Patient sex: M
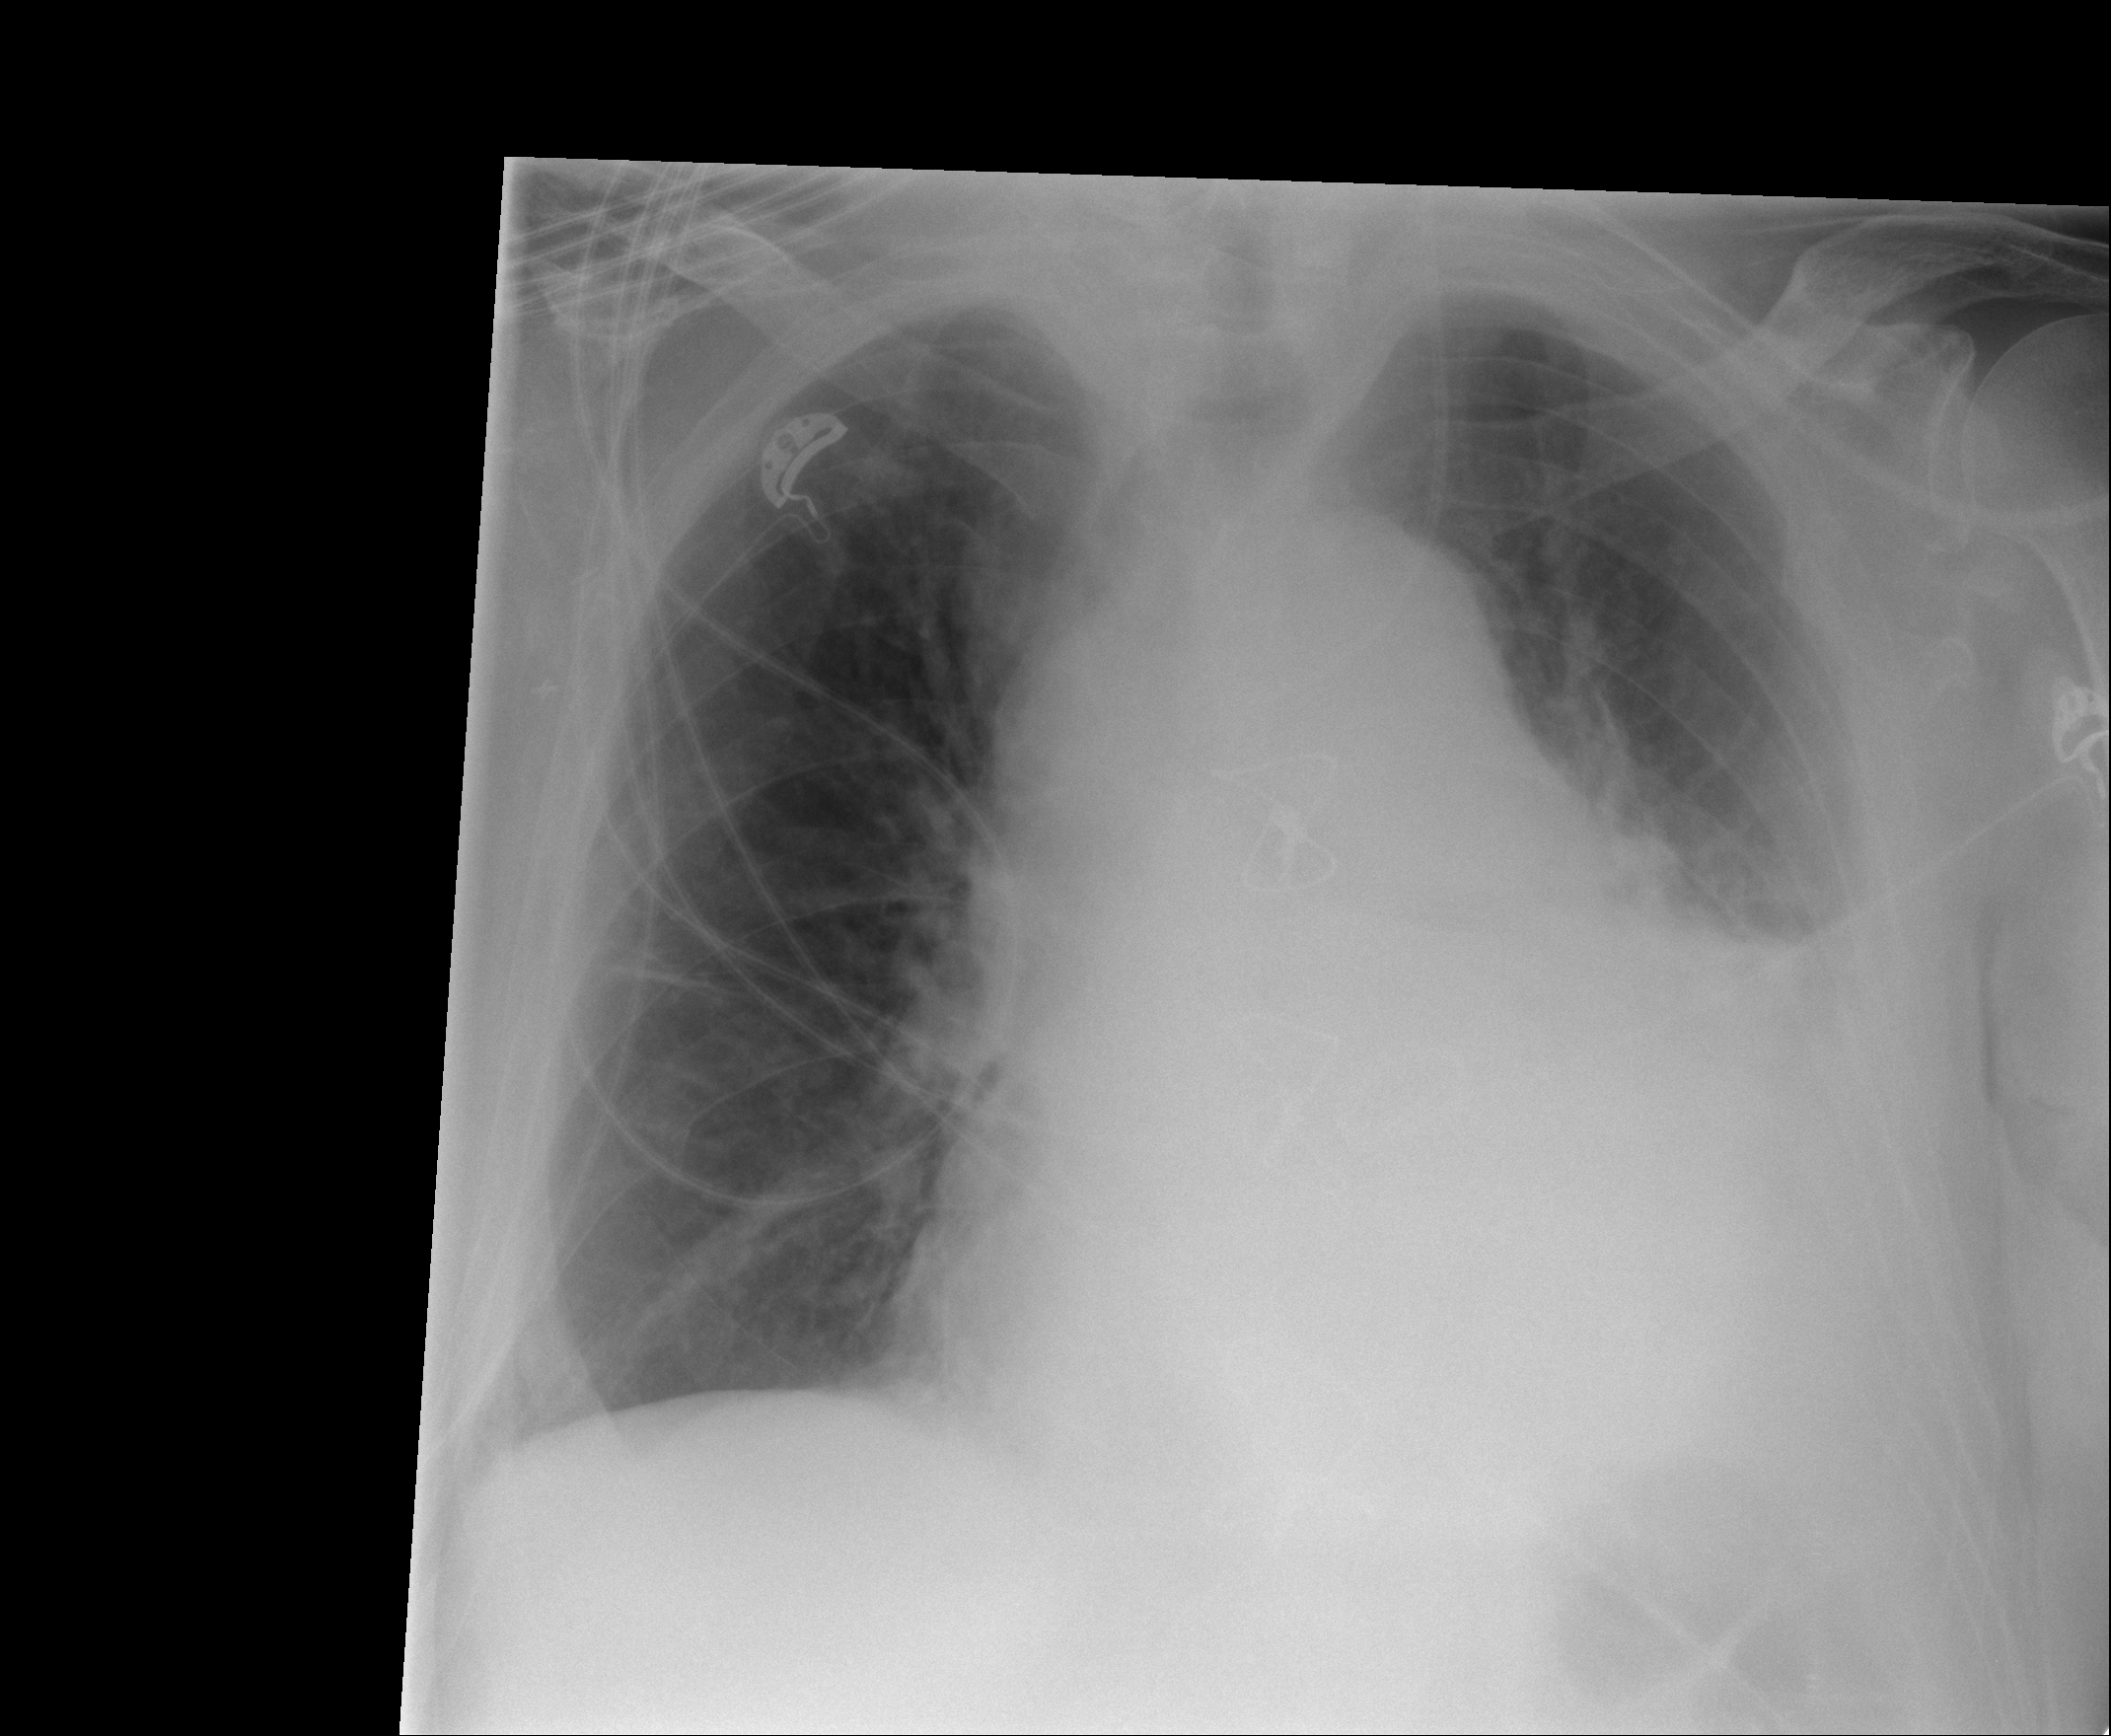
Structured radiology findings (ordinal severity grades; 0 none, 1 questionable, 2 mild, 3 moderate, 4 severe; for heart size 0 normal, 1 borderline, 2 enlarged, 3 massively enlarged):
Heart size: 2
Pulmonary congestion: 0
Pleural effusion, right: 1
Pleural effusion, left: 3
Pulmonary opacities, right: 0
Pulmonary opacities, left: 0
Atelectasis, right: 0
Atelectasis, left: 2